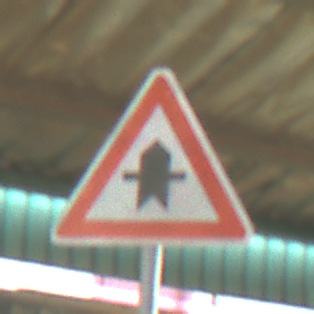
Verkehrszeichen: Vorfahrt
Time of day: MorningAfternoon
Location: Roofed (Special)
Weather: NotSpecified
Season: NotSpecified
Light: Artificial